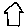
Label: house